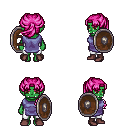
a pixel art fantasy rpg character, female body template, orc, green skin, chain tabard jacket, white pants, pink princess hairstyle, maroon shoes, shield, four views (front, back, left, right), 2x2 character sprite sheet, small pixel art, hard edges, no anti-aliasing